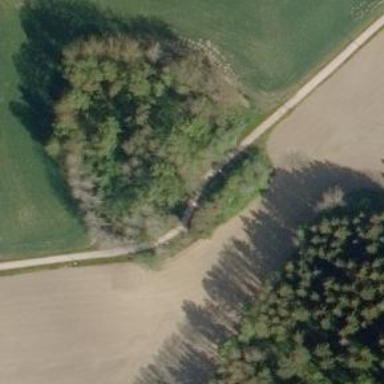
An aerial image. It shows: Path.